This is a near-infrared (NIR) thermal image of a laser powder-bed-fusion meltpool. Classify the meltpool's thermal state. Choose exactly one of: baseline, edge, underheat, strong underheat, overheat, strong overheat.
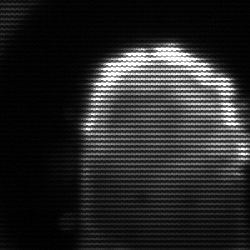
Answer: baseline